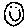
Label: smiley face